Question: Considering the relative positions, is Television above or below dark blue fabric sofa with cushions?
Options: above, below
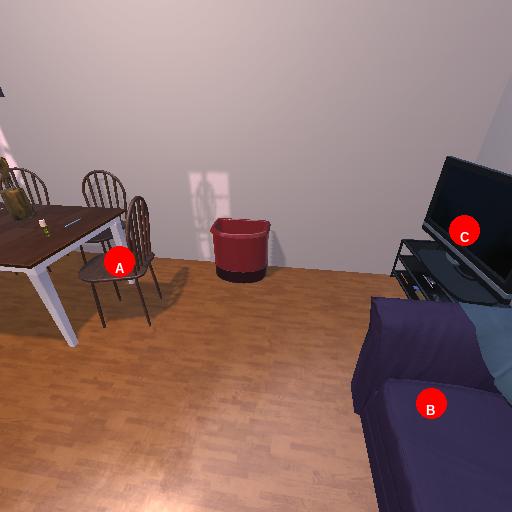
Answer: above